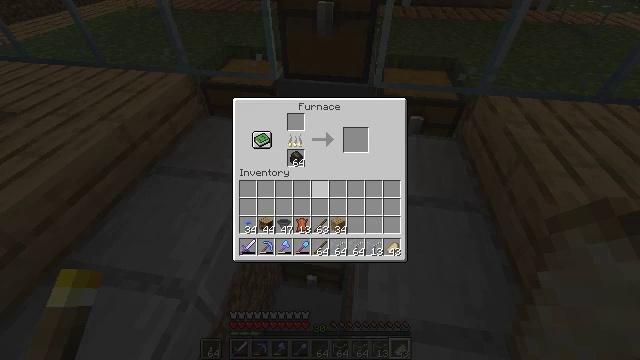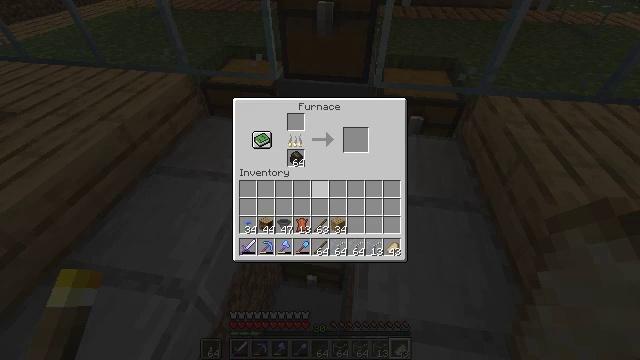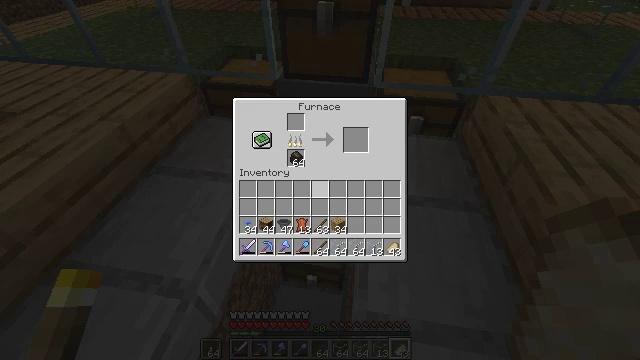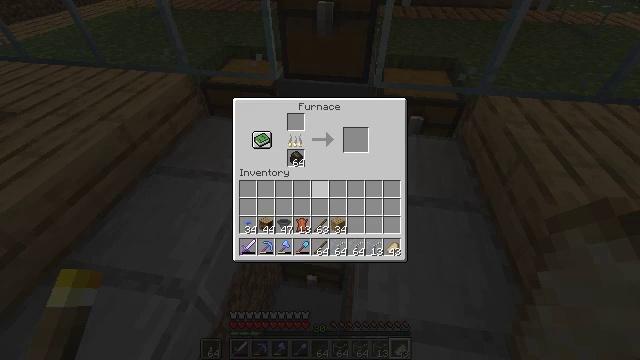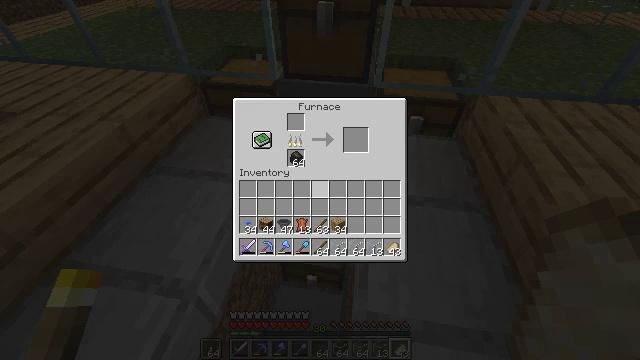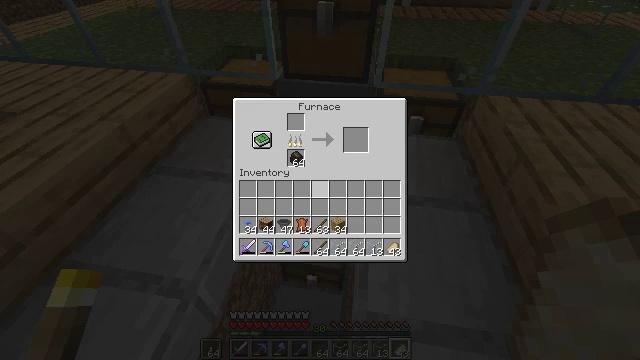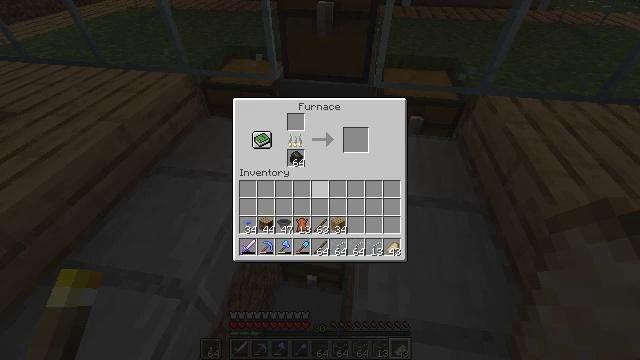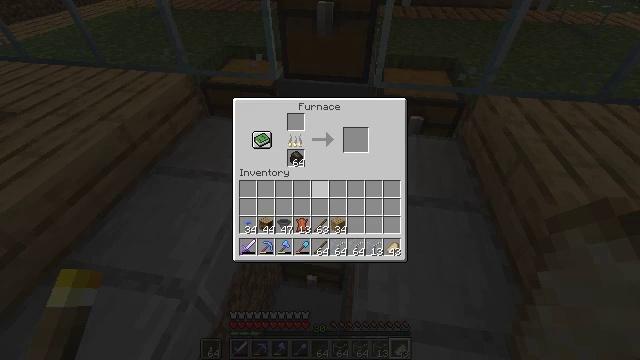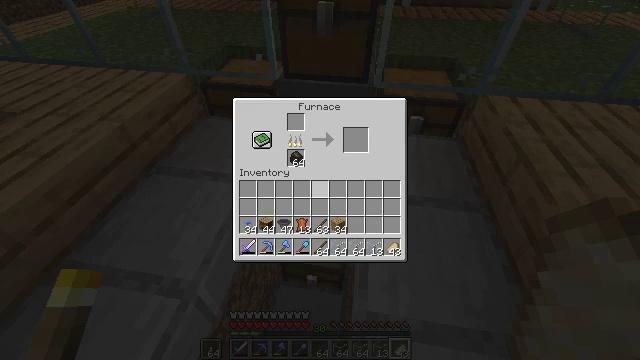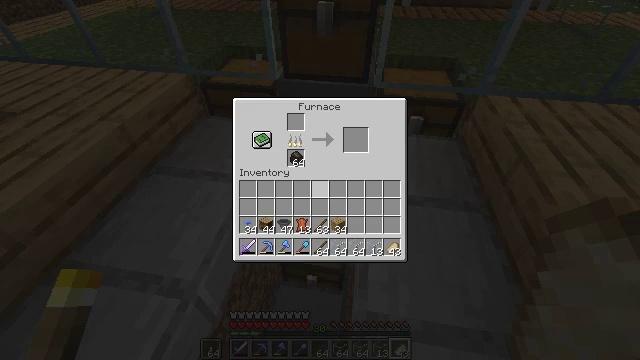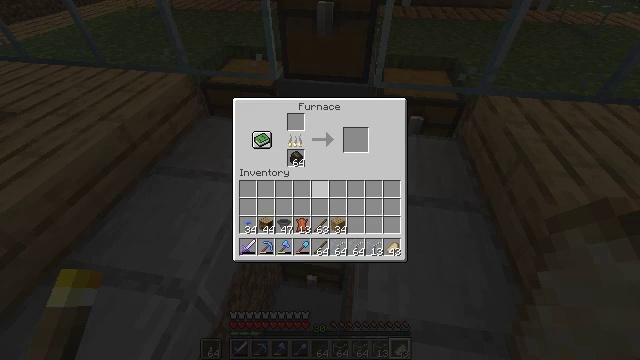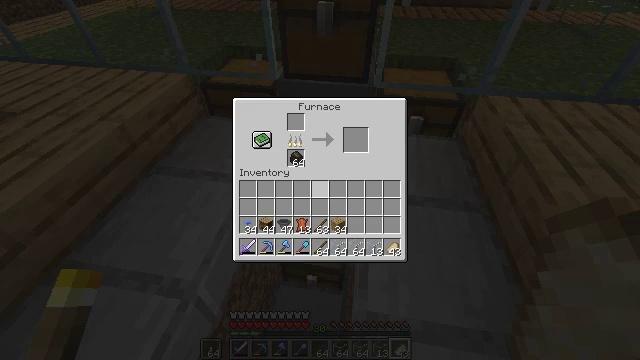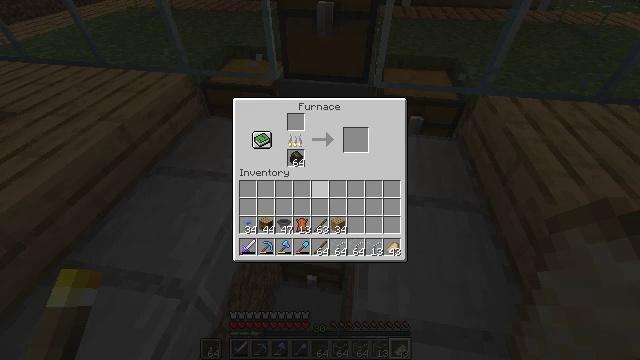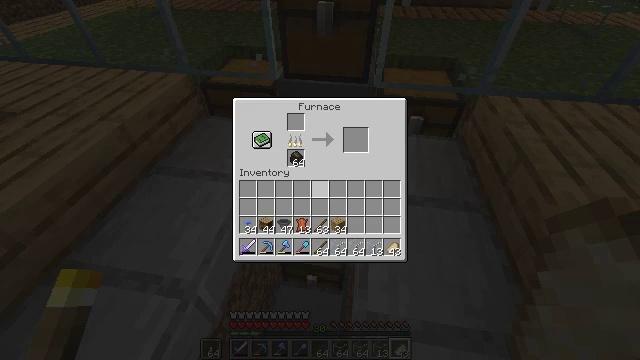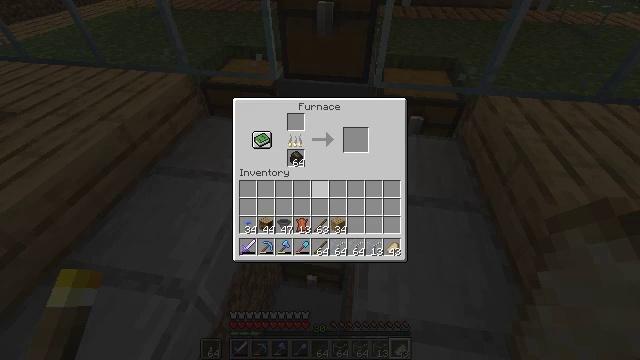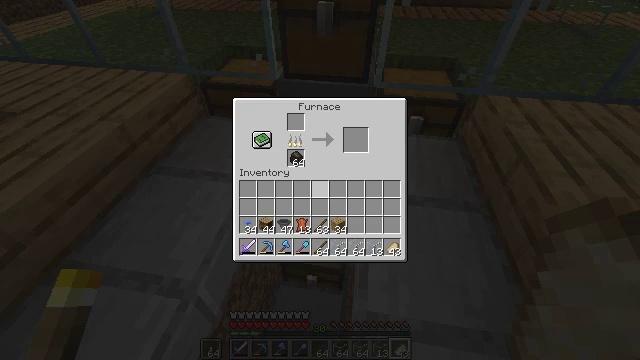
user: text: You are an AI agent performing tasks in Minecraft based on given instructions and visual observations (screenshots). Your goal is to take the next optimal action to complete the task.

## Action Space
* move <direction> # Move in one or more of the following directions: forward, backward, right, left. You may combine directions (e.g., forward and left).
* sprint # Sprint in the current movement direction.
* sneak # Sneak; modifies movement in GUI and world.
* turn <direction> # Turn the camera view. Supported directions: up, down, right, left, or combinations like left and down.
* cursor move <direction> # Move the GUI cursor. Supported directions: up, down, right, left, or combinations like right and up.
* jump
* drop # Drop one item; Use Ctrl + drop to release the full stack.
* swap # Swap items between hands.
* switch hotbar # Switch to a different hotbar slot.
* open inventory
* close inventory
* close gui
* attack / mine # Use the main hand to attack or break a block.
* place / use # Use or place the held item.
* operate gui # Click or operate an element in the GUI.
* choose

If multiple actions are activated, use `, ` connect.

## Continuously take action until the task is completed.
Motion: motion action
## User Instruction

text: Turn kelp into a dried kelp block at the crafting table.
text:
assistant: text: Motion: no_op
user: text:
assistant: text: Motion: no_op
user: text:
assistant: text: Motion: no_op
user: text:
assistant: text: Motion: no_op
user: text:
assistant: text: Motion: no_op
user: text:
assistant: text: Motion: no_op
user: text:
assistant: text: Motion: no_op
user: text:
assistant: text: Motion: no_op
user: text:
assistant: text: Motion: no_op
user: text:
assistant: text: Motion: no_op
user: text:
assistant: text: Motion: no_op
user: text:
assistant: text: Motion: no_op
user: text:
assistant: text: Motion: no_op
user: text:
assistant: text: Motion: no_op
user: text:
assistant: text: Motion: no_op
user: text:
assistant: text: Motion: no_op
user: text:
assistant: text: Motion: no_op
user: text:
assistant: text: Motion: no_op
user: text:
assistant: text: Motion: no_op
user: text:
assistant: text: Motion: no_op
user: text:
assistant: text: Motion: no_op
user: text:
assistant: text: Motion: no_op
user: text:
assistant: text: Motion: no_op
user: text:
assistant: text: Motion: no_op
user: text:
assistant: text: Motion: no_op
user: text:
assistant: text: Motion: no_op
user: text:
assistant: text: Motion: no_op
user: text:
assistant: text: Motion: no_op
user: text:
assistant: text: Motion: no_op
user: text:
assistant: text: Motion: no_op